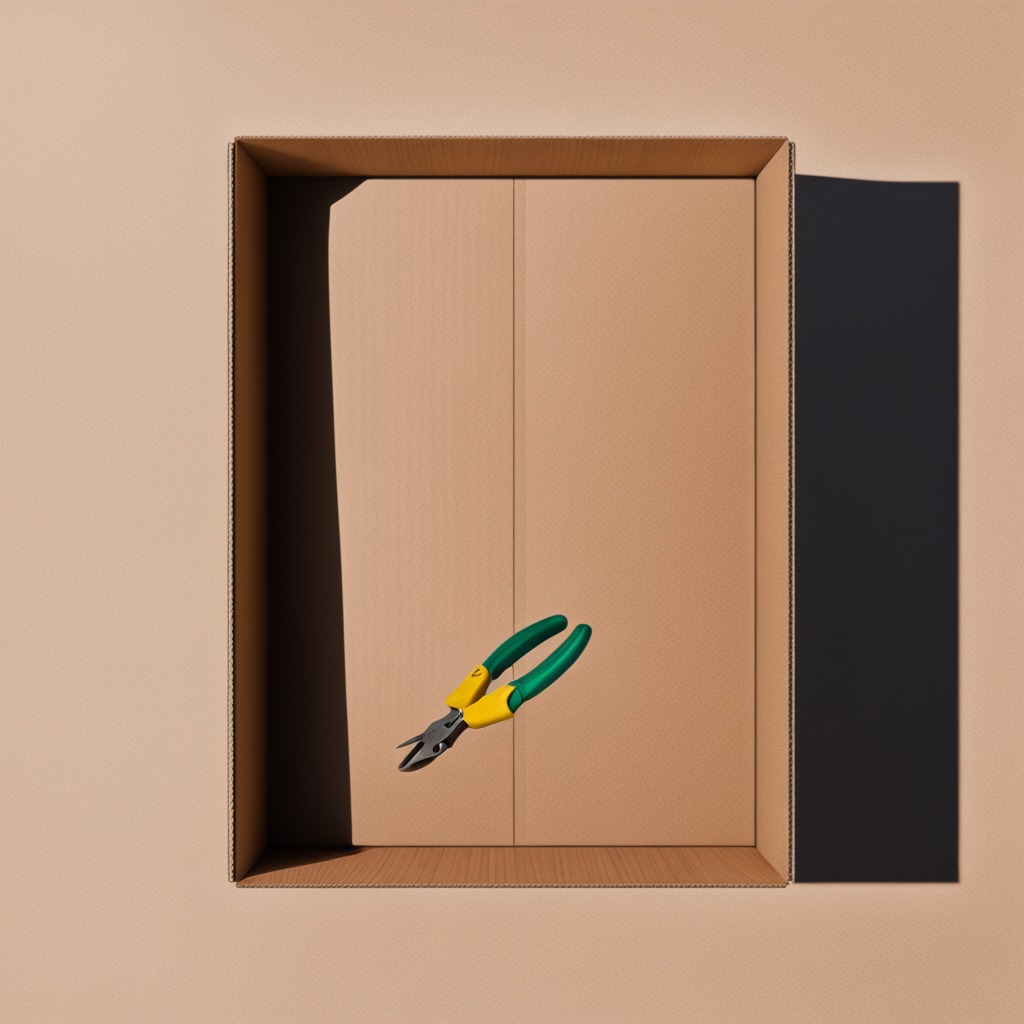
A plier lies on the cardboard box surface in an outdoor workshop during daytime bright natural light soft shadows slightly creased but